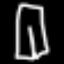
Label: pants